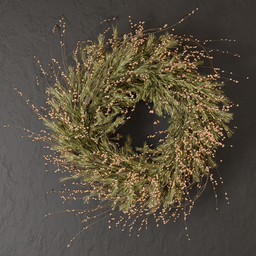
Label: decoration